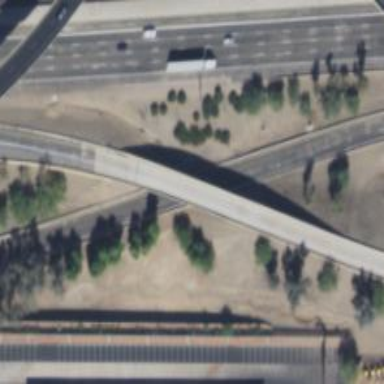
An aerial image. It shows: Bridge on motorway link.